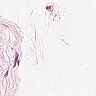
Metastatic tissue present: no